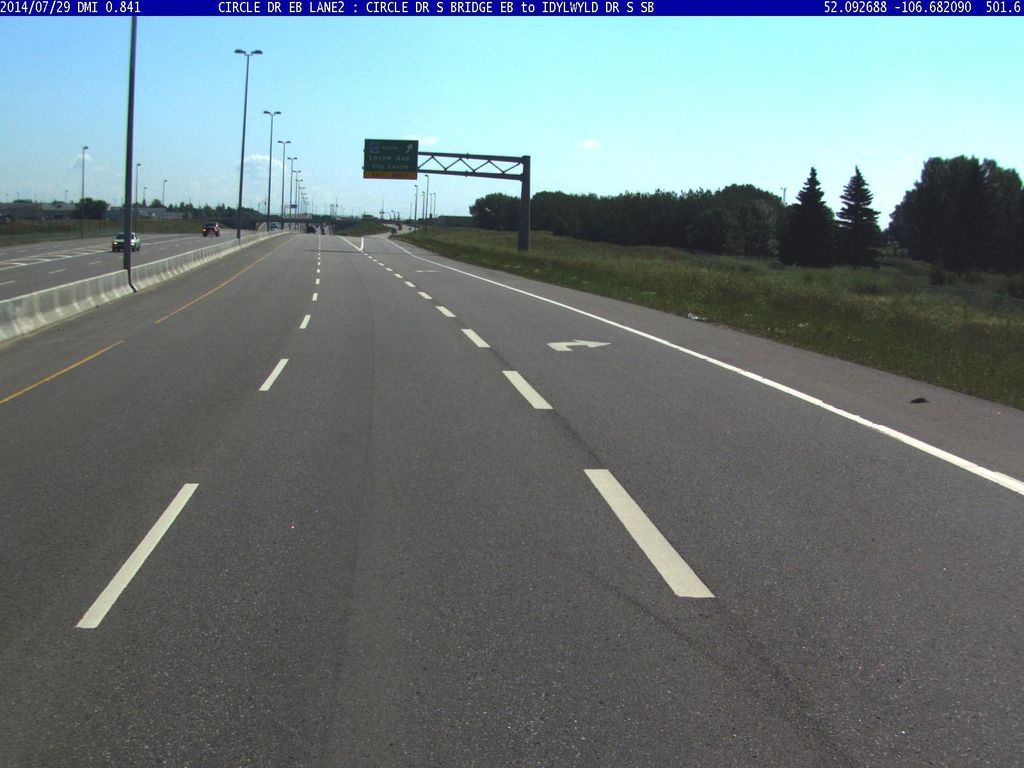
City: saskatoon